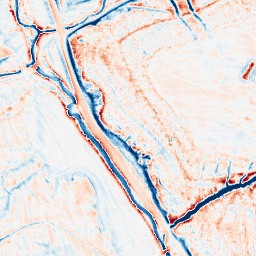
Category: edge_preserving
Decomposition family: anisotropic_diffusion
Decomposition parameters: iterations: 50
kappa: 10
gamma: 0.1
Upsampling method: fft_zeropad
Upsampling parameters: scale: 8
Upsampling scale: 8